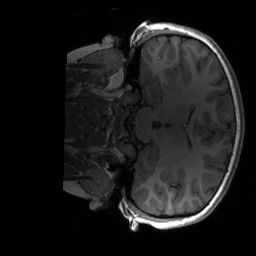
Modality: T1w
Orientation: coronal
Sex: female
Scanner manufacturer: siemens
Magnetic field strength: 3 T
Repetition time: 1.9 s
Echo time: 0.00243 s